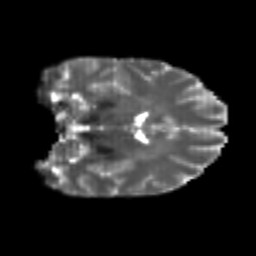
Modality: T2w
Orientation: coronal
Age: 26
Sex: female
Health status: healthy
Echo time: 0.074 s